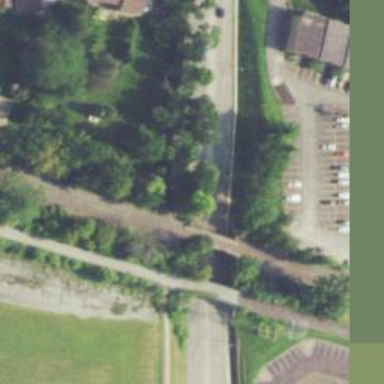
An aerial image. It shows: Railway bridge.